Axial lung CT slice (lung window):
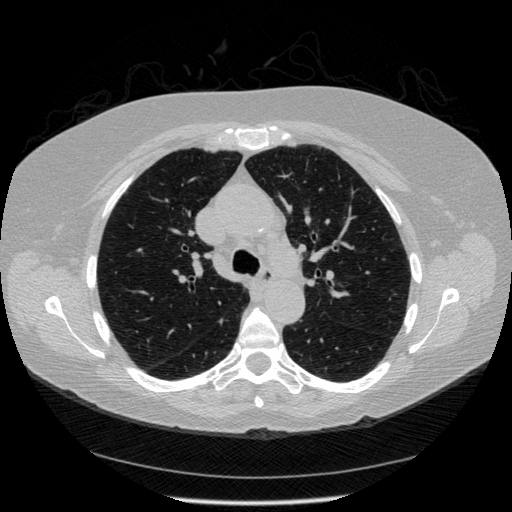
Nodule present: no